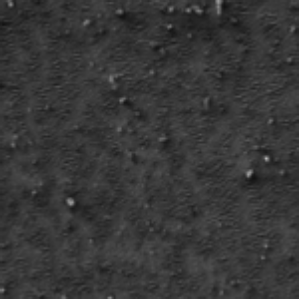
Label: frost